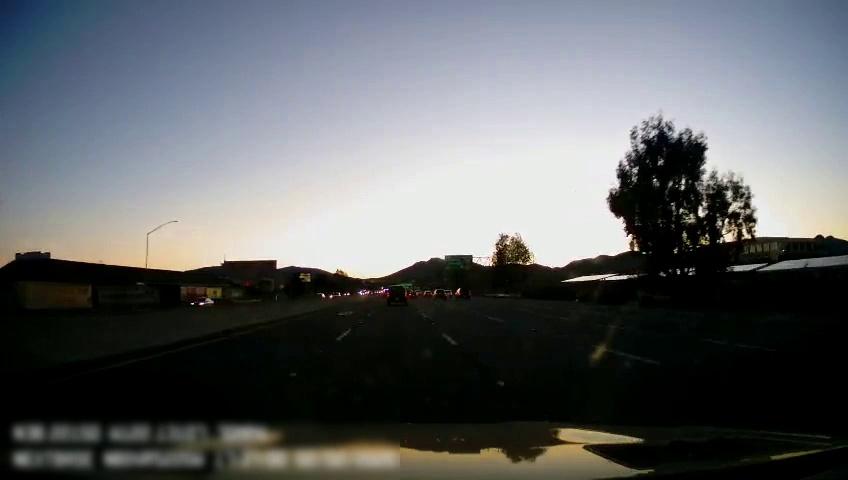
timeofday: Dusk/Dawn/Twilight
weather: Sunny
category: Drivable Space
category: Vehicles | Car
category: Vehicles | Car
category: Vehicles | SUV
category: Vehicles | SUV
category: Vehicles | SUV
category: Vehicles | Car
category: Lanes | Alternate Lane
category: Lanes | Current Lane
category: Lanes | Current Lane
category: Lanes | Alternate Lane
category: Lanes | Alternate Lane
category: Traffic | Signs